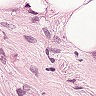
Metastatic tissue present: yes